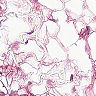
Metastatic tissue present: no